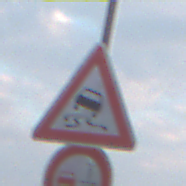
Verkehrszeichen: SchleuderOderRutschgefahr
Zusatzzeichen unten: VerbotUeberholenEinspurigeFahrzeuge
Umgebung: Outdoor, Nature
Tageszeit: SunriseSunset
Wetter: PartlyCloudy
Licht: Natural
Jahreszeit: NotSpecified
Kontrast: LowContrast